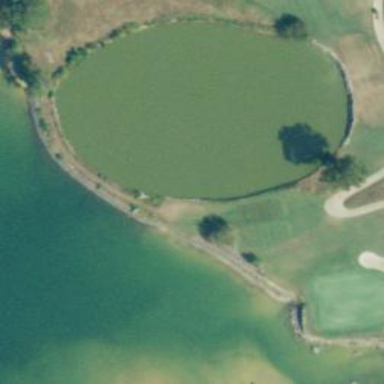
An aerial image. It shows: Water hazard on golf course.